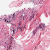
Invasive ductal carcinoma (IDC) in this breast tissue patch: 0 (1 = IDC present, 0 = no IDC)